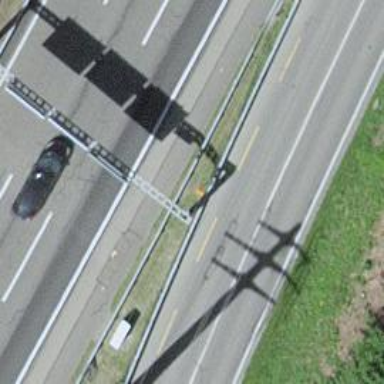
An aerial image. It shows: Orange aerial marker.